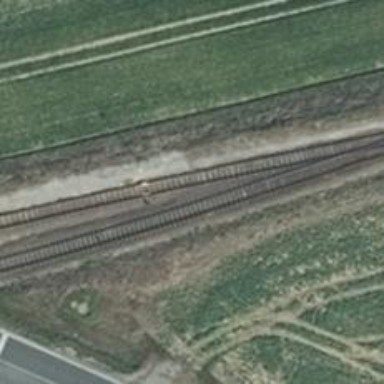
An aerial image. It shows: Railway spur junction.